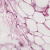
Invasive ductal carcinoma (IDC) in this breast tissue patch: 0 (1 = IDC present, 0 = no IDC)